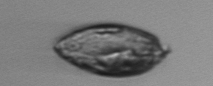
Label: Katodinium_or_Torodinium